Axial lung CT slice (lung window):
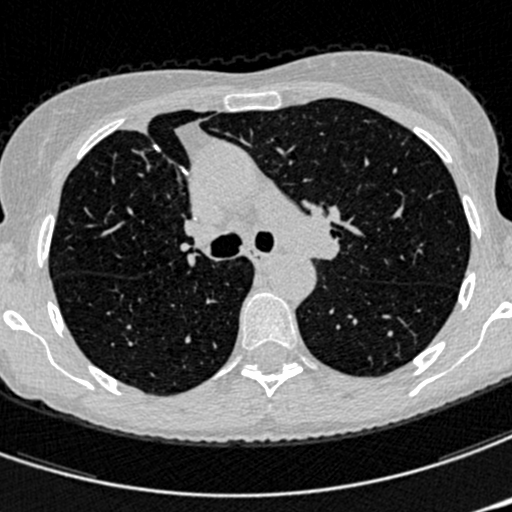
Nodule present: no